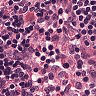
Metastatic tissue present: no